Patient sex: M
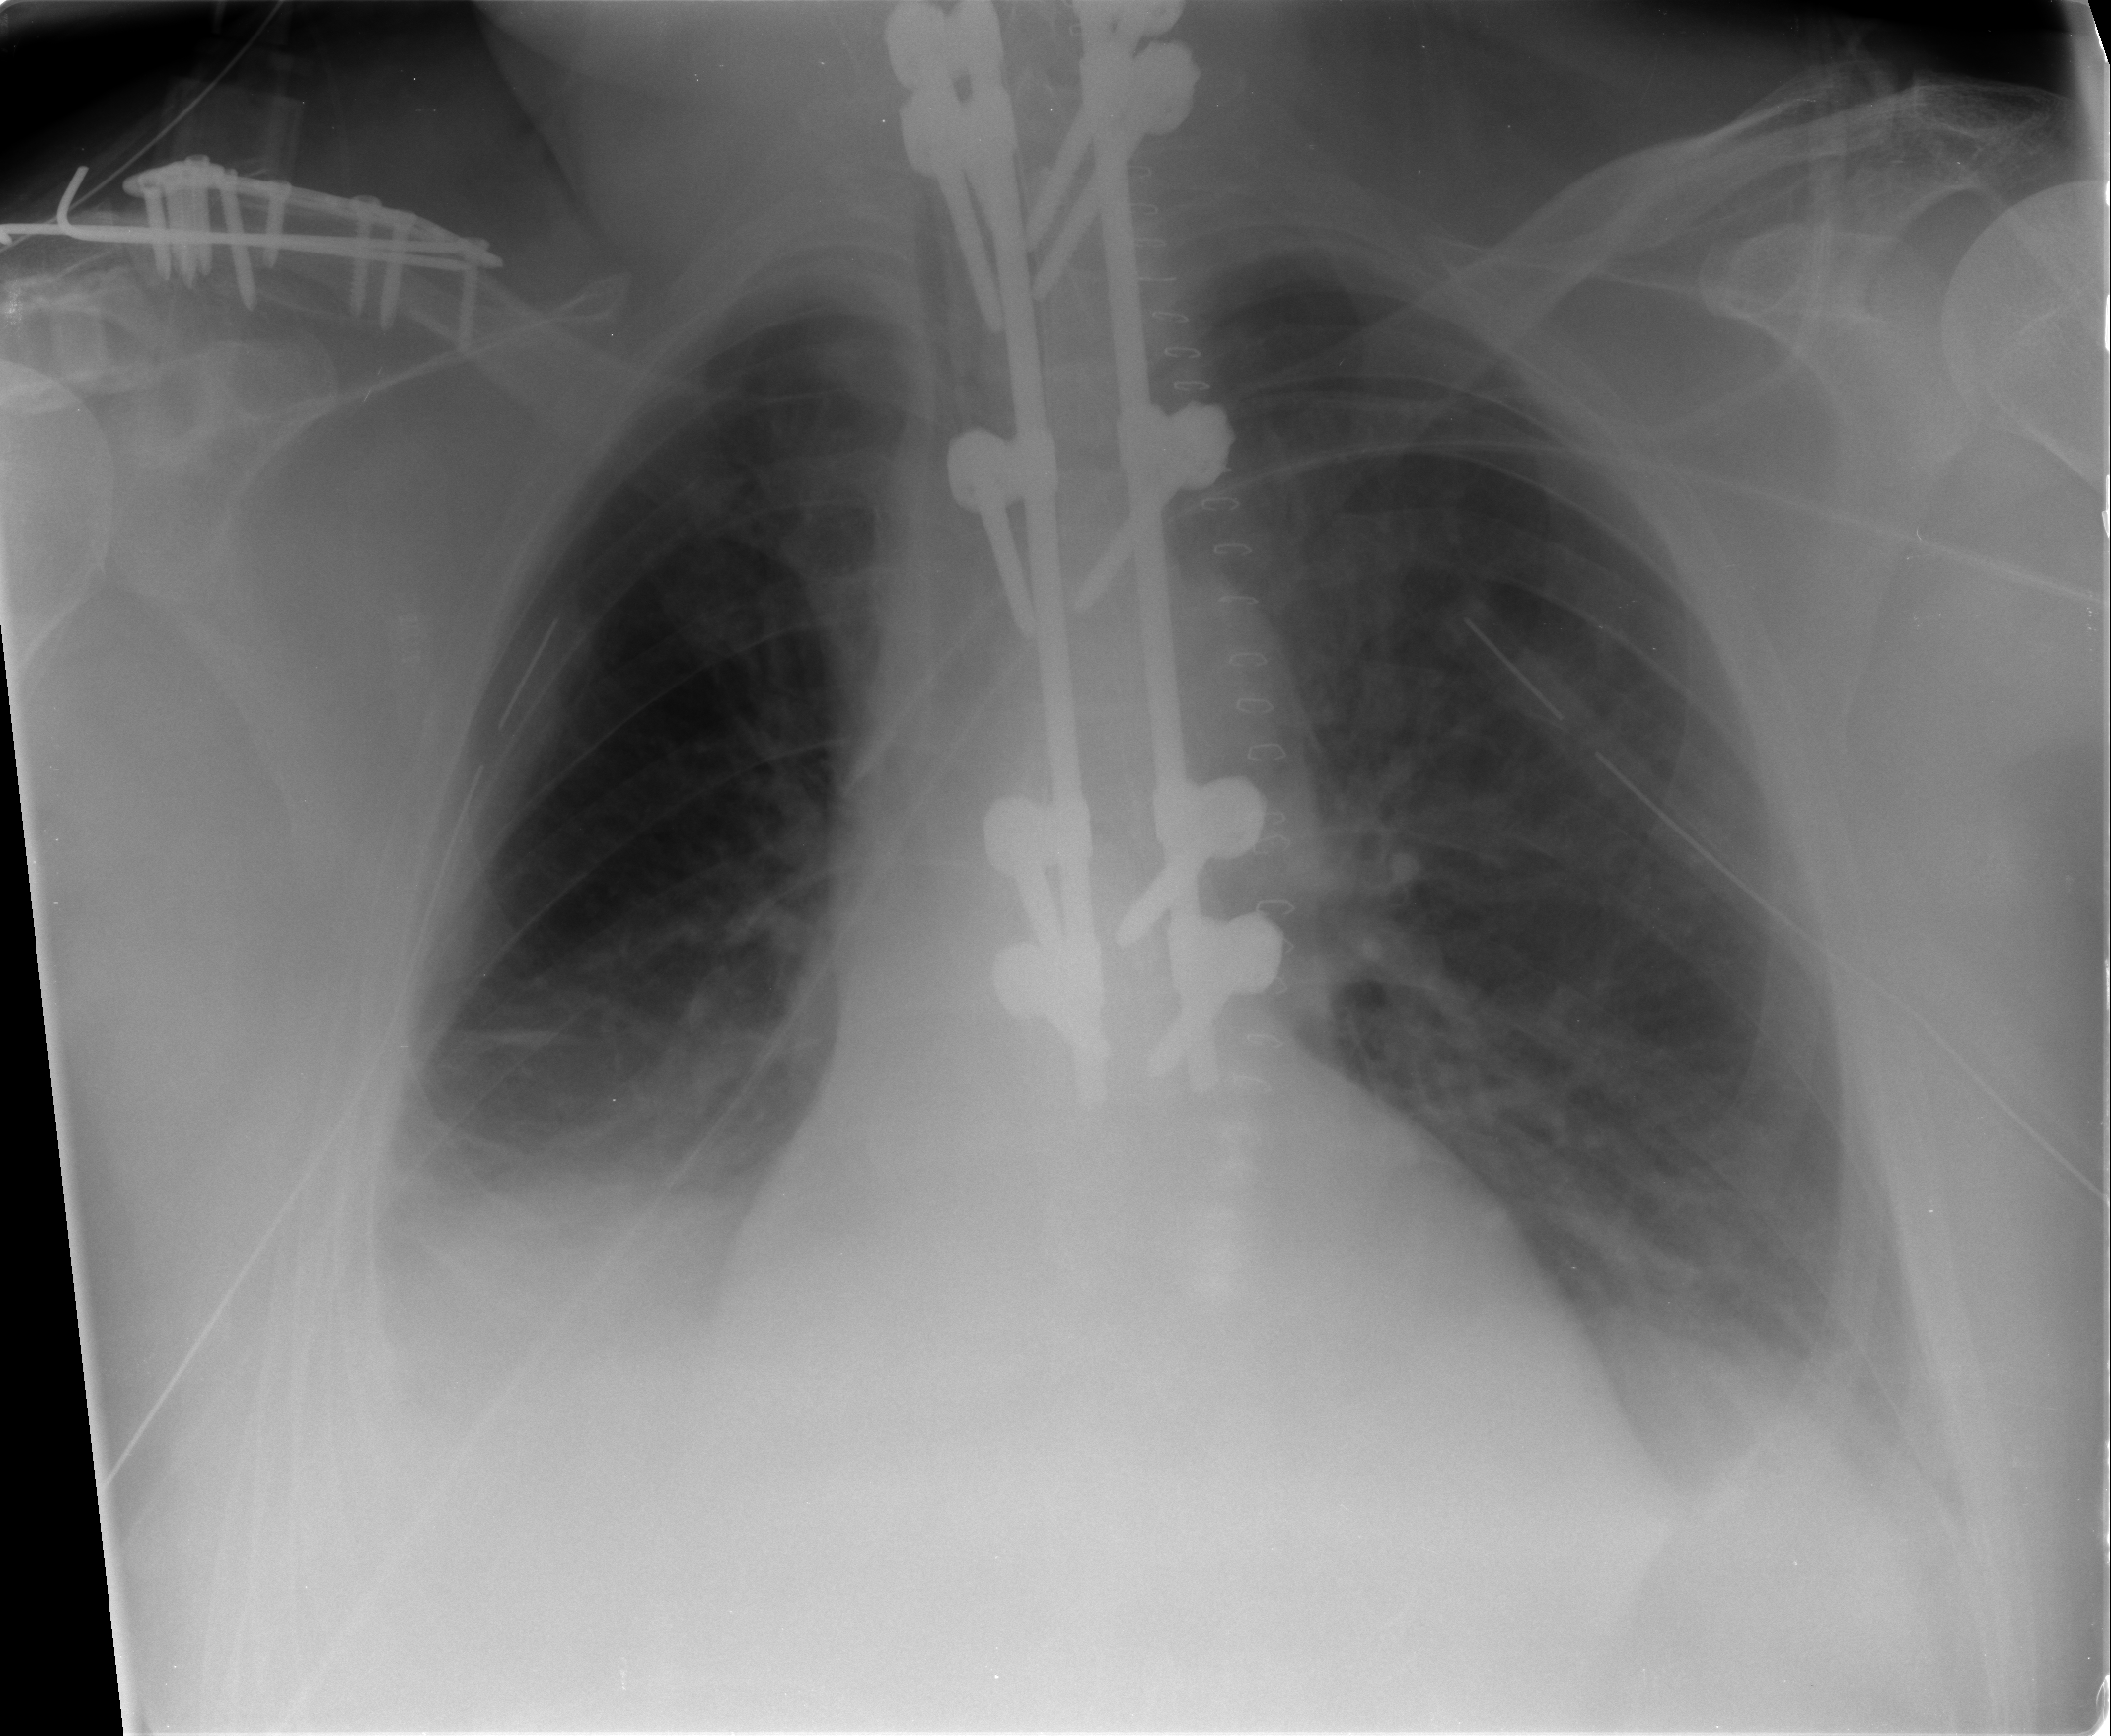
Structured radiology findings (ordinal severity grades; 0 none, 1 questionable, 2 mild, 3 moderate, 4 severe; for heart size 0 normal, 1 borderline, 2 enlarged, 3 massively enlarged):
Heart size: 0
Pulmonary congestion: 0
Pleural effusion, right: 2
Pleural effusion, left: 2
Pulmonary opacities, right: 0
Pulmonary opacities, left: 2
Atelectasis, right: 2
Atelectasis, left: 2